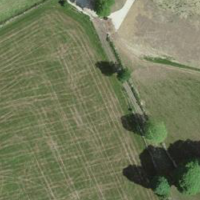
EUNIS habitat code: 52
Species observed at this site:
Matricaria discoidea